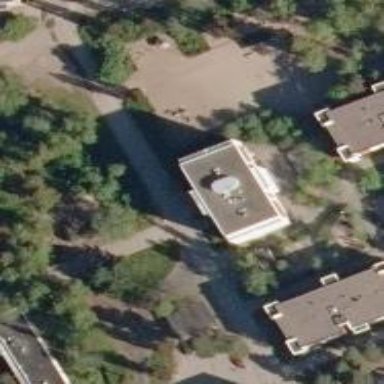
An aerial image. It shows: Kindergarten.